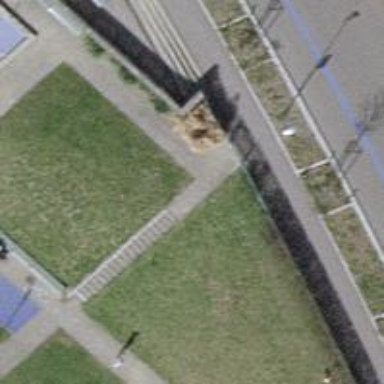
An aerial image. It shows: Footway made of paving stones.